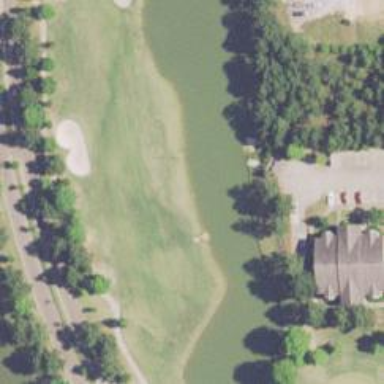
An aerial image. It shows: Water hazard on golf course.